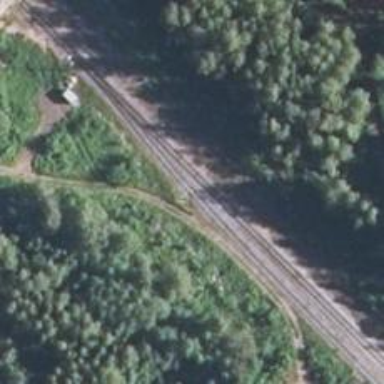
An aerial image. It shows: Wedge is used for the railway derail.